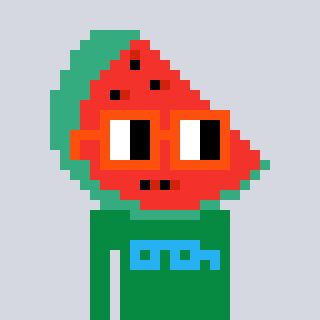
a pixel art character with square orange glasses, a watermelon-shaped head and a green-colored body on a cool background